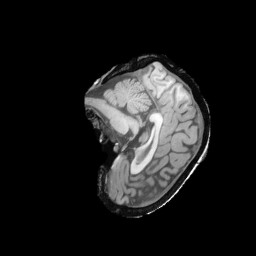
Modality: T1w
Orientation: sagittal
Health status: ill
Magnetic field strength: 3 T